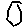
Label: hexagon